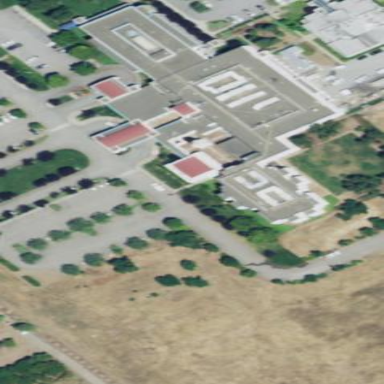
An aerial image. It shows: Hospital building.